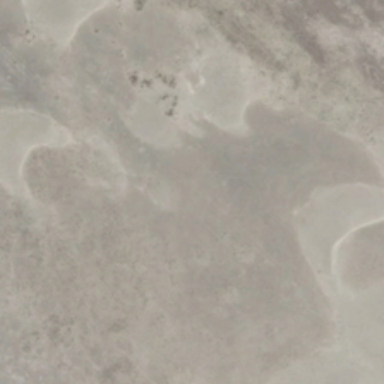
A vast expanse of desert .